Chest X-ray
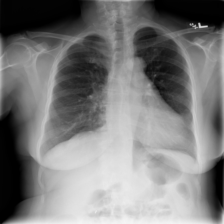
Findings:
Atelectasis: negative
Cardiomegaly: negative
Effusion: negative
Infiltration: negative
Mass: negative
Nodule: negative
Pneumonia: negative
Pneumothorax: negative
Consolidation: negative
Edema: negative
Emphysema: negative
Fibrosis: negative
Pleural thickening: negative
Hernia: negative